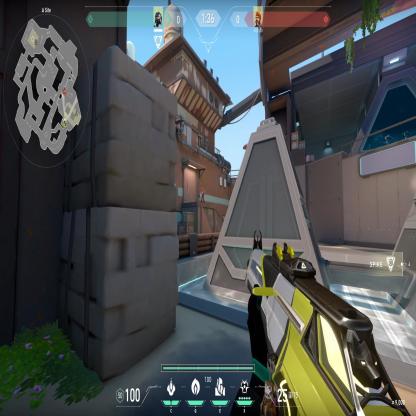
Label: enemy